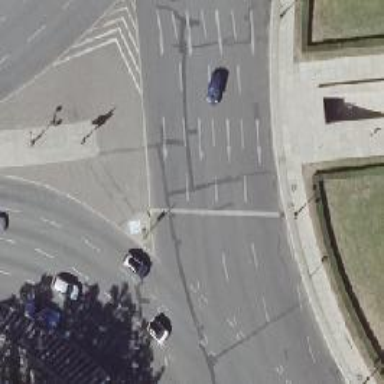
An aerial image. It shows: Primary highway with asphalt surface featuring circular junction.